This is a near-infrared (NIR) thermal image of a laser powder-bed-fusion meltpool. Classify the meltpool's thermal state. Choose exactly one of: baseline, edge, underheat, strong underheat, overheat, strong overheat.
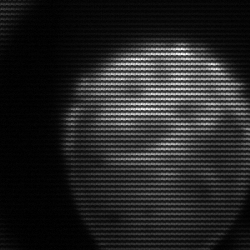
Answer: edge